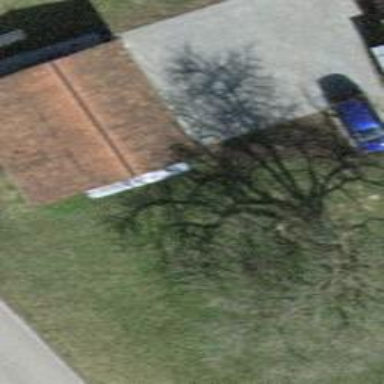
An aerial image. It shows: Garage.